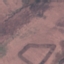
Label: HerbaceousVegetation